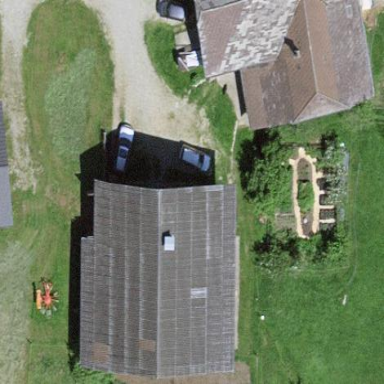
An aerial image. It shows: Rural barn.